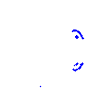
Particle: kaon